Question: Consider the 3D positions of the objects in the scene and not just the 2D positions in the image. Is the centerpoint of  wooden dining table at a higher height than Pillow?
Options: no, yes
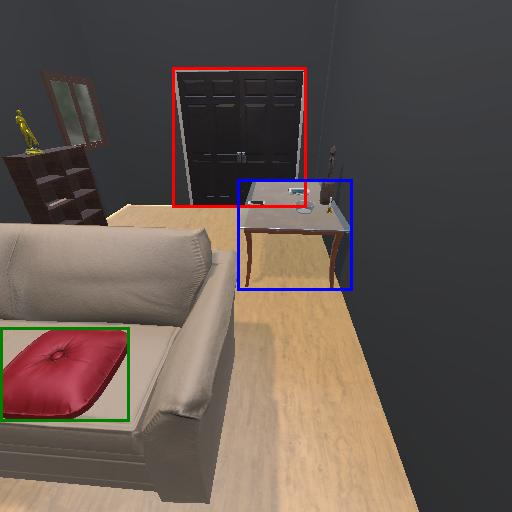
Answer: no